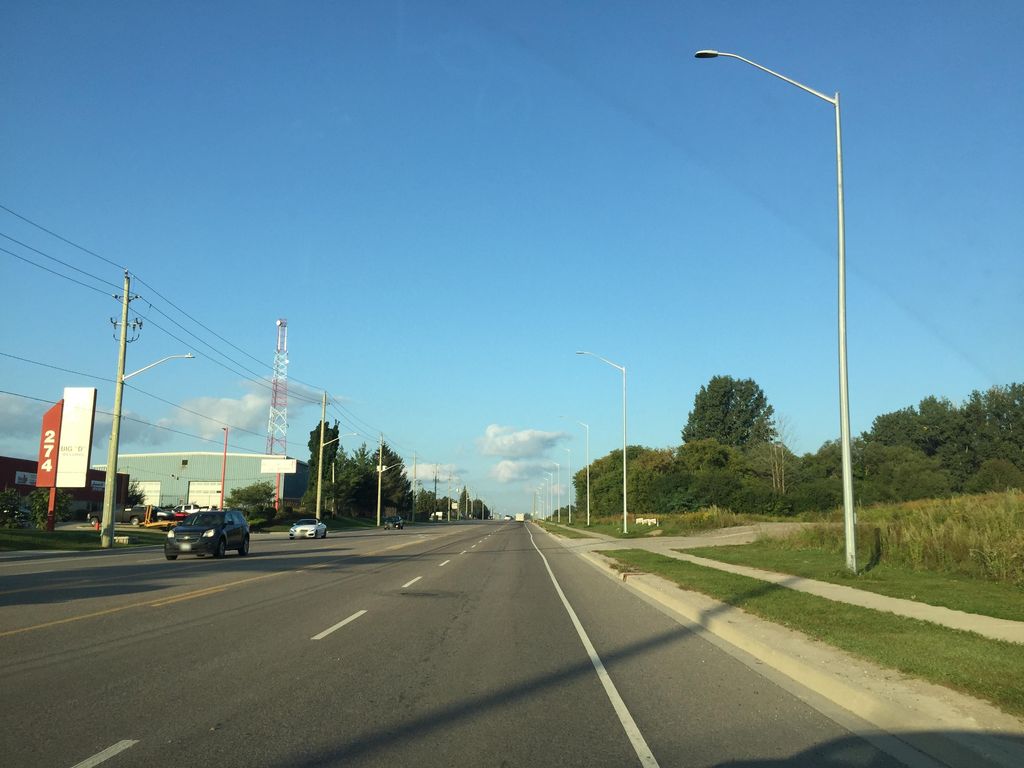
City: kitchener-waterloo